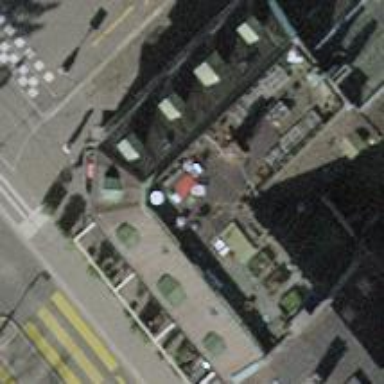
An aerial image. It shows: Restaurant.